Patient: sex M, age 60
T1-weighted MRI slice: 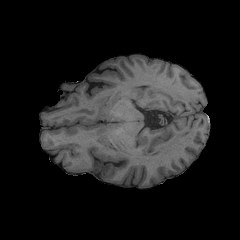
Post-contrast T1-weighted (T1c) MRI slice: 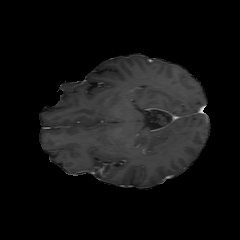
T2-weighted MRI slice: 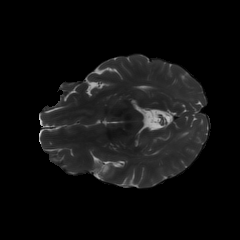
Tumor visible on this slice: yes
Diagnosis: Glioblastoma, IDH-wildtype
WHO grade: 4